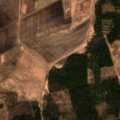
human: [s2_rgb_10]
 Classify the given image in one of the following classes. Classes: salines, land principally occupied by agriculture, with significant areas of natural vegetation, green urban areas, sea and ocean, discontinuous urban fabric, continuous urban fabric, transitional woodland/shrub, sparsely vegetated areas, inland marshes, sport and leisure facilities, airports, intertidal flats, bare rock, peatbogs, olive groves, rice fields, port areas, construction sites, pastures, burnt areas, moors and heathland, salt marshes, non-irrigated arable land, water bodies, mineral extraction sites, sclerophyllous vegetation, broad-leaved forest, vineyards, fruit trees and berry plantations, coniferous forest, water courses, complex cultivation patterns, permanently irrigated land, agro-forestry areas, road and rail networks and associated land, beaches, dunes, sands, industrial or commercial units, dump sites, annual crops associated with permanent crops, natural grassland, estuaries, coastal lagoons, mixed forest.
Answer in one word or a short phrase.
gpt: non-irrigated arable land, coniferous forest, transitional woodland/shrub